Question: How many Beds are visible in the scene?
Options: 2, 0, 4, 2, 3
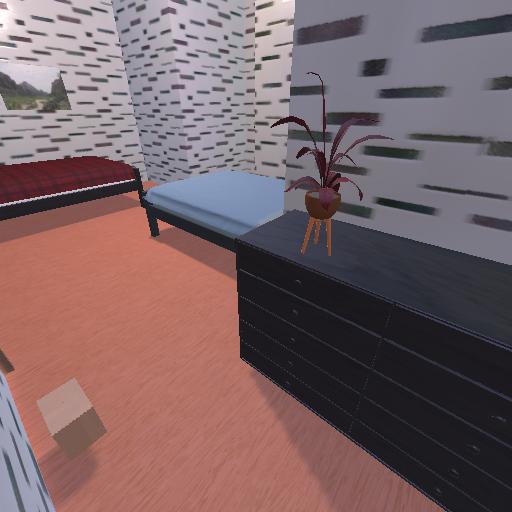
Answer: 2